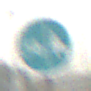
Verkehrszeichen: GetrennterRadUndGehwegRadwegLinks
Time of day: MorningAfternoon
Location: Outdoor (Suburban)
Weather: Overcast
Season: NotSpecified
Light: Natural